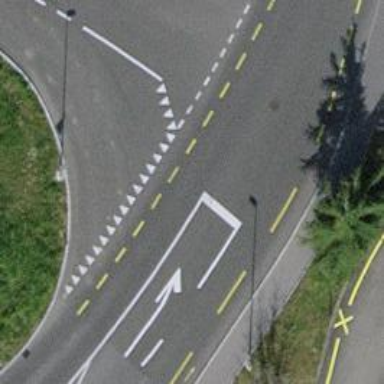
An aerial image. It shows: Tertiary road with asphalt surface and cycle lane.